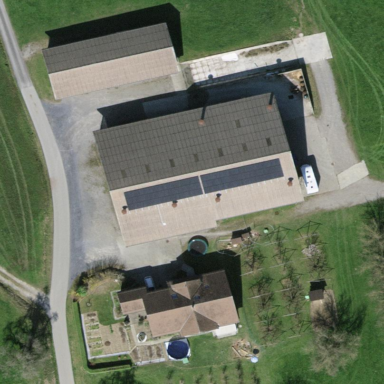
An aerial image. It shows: Farmyard area.